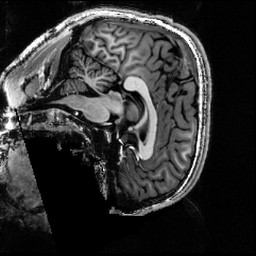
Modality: T1w
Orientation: sagittal
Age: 26
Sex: male